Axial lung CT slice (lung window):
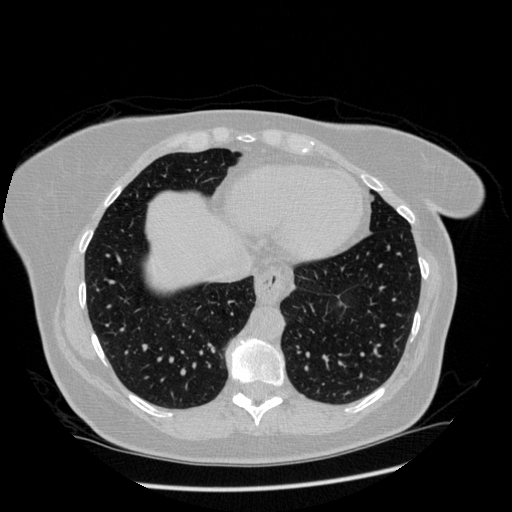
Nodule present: no